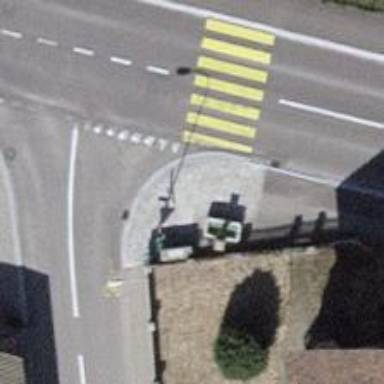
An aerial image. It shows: Bench.